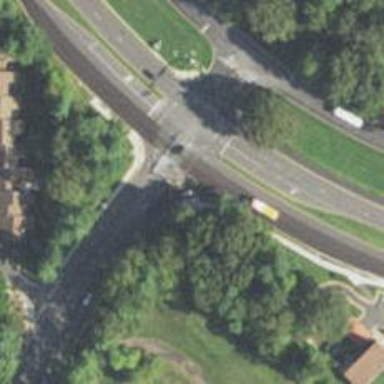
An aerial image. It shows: Secondary link road with asphalt surface.